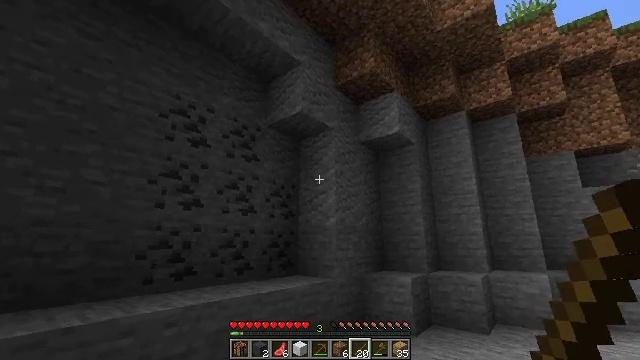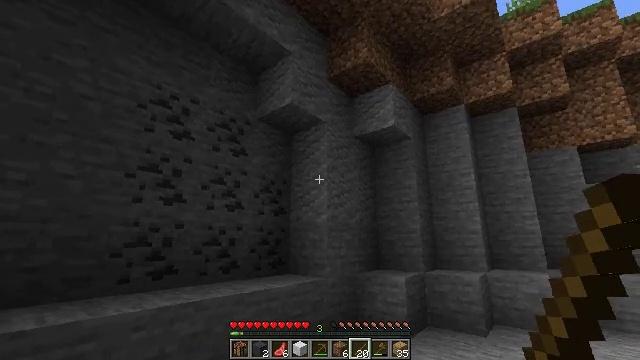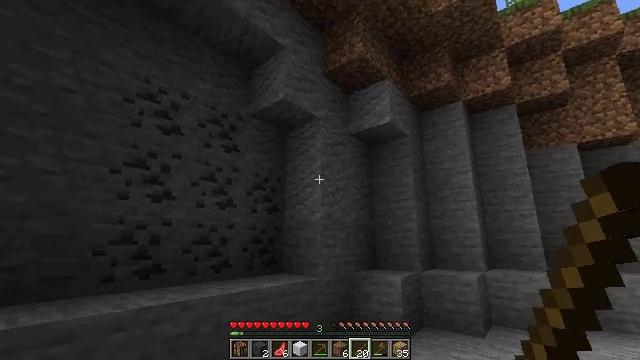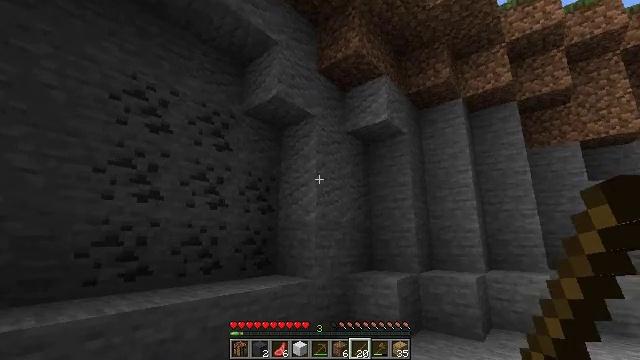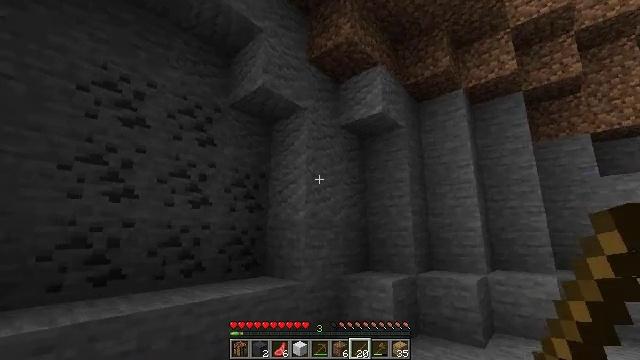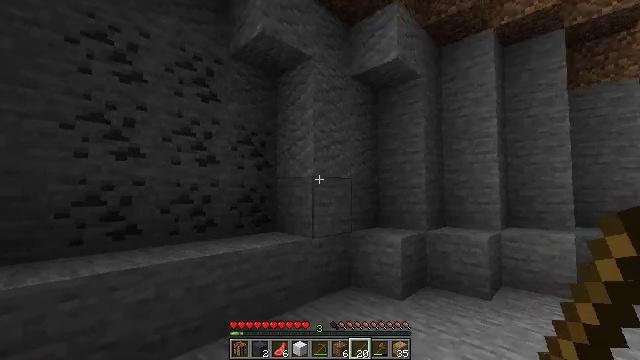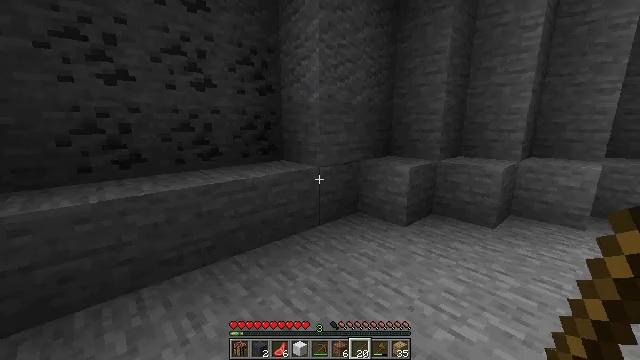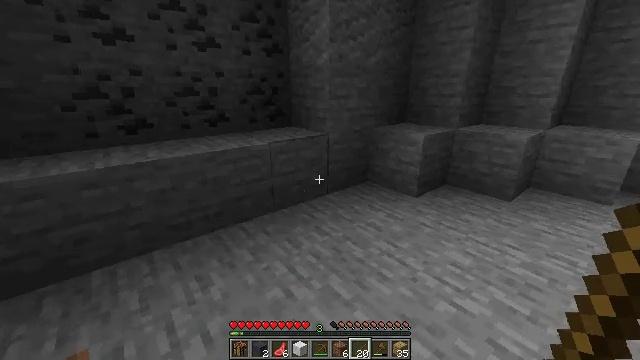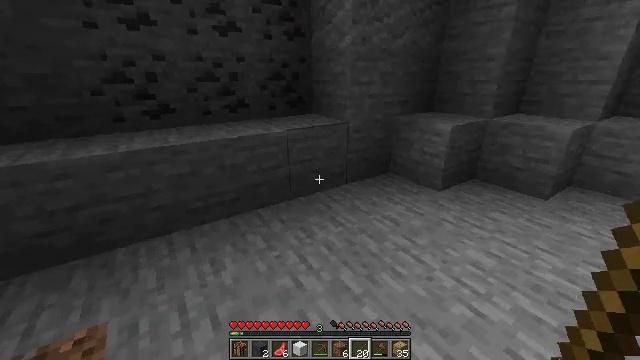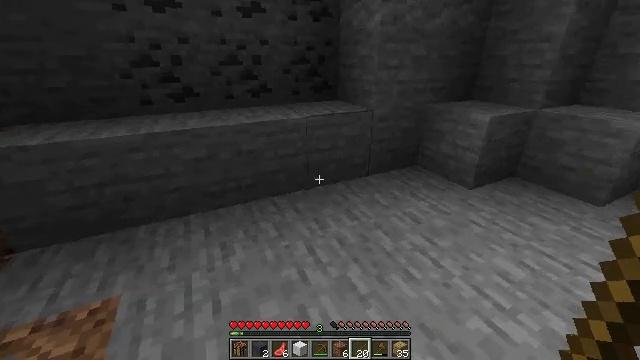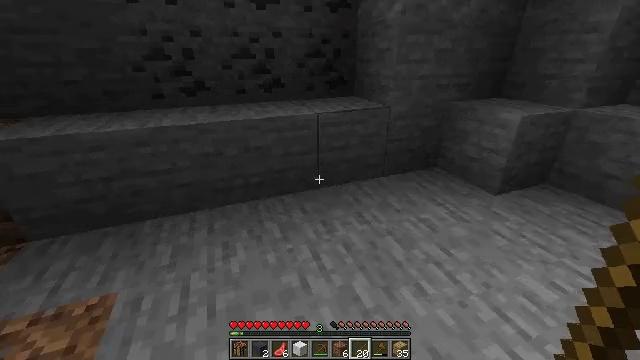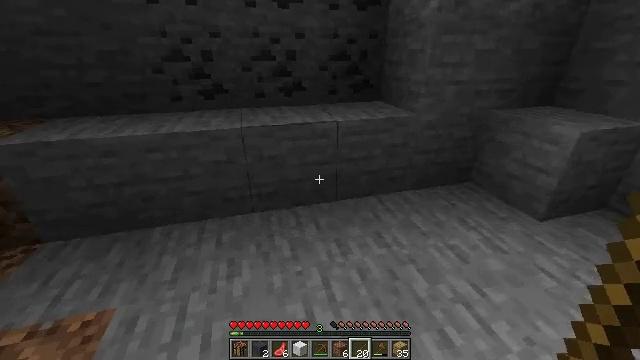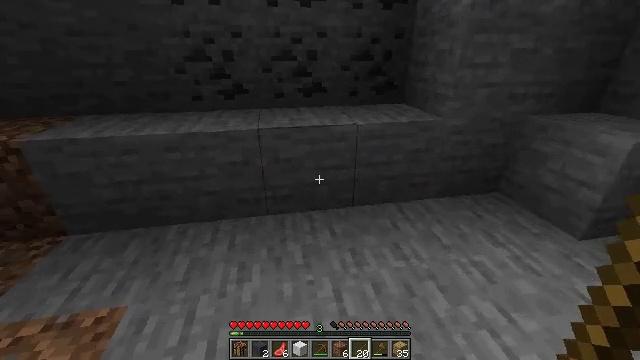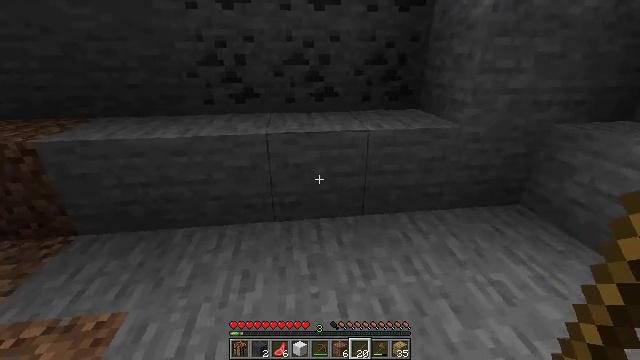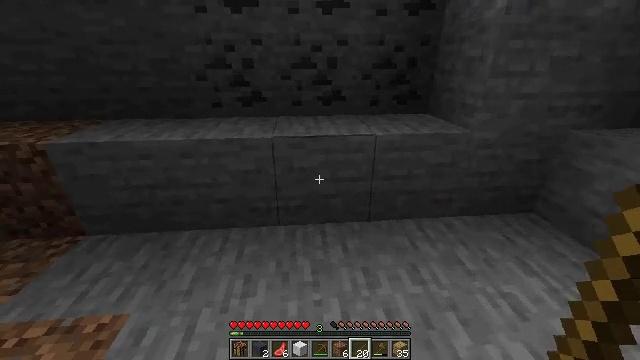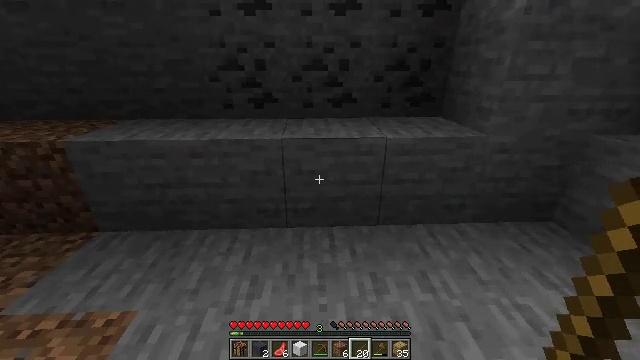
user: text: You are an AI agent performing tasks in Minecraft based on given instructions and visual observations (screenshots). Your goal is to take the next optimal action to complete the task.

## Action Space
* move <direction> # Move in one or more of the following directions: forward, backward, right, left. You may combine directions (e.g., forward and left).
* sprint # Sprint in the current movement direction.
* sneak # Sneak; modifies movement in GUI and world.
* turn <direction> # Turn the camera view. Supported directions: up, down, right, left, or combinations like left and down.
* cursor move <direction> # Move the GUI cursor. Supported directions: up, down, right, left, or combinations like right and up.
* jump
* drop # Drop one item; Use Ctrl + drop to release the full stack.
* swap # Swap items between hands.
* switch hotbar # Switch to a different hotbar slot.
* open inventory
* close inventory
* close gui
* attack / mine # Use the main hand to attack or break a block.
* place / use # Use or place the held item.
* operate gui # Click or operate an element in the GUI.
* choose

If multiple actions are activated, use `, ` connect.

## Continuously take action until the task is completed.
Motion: motion action
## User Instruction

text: Gather stone by using a pickaxe.
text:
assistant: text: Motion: move forward and move right
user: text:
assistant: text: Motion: move forward and move right
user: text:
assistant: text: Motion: move forward and move right
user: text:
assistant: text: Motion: move forward and move right, turn left
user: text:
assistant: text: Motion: move forward and move right, turn left and down
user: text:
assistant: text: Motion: move forward and move right, turn left and down
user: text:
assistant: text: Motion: move forward and move right, turn left and down
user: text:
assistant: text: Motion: move forward and move right, turn left and down
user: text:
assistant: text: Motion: move forward, turn left and down
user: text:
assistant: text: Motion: move forward, turn left
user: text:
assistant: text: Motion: move forward, turn left
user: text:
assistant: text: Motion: turn left
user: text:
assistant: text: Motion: turn left
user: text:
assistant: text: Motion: turn left
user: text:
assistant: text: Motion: turn left
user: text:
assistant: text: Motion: turn left and up
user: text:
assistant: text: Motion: no_op
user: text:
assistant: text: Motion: no_op
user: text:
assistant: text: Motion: no_op
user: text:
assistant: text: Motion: no_op
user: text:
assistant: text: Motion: no_op
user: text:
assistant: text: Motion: no_op
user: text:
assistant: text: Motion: turn up
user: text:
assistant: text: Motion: no_op
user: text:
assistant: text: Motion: no_op
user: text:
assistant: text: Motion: no_op
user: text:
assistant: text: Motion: no_op
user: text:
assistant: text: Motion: turn left
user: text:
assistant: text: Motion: no_op
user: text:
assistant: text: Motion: turn left